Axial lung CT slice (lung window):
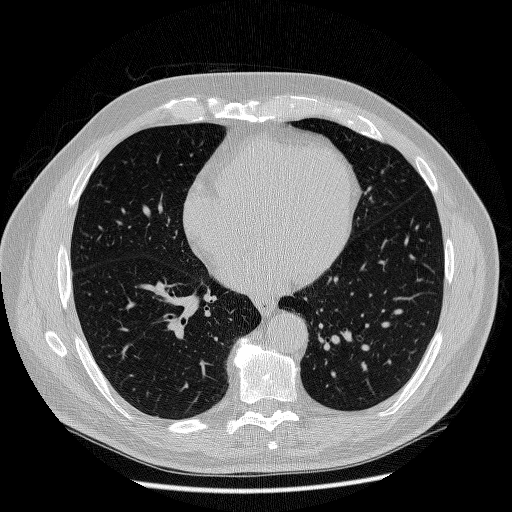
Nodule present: no